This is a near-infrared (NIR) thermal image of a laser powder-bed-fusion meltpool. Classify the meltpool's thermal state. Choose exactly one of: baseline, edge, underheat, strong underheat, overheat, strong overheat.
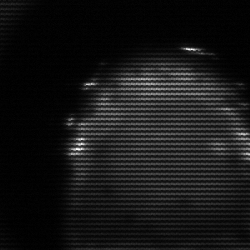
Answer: edge